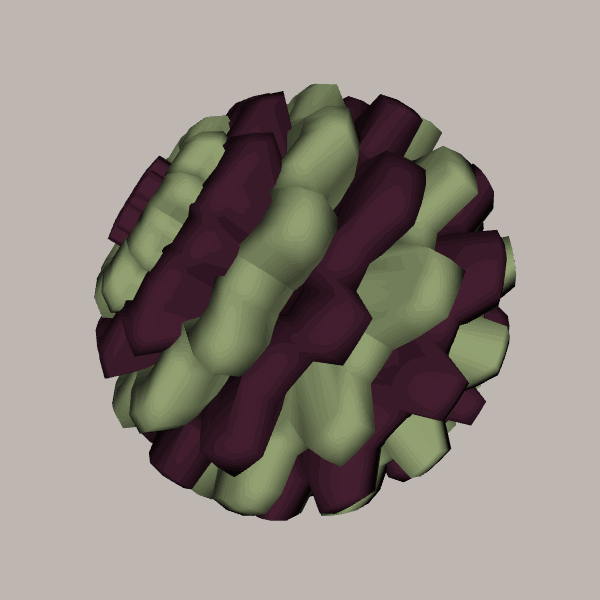
Background: light